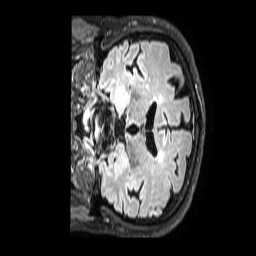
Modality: FLAIR
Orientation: coronal
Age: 72
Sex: male
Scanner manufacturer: philips
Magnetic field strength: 3 T
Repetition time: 4.8 s
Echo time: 0.2794 s